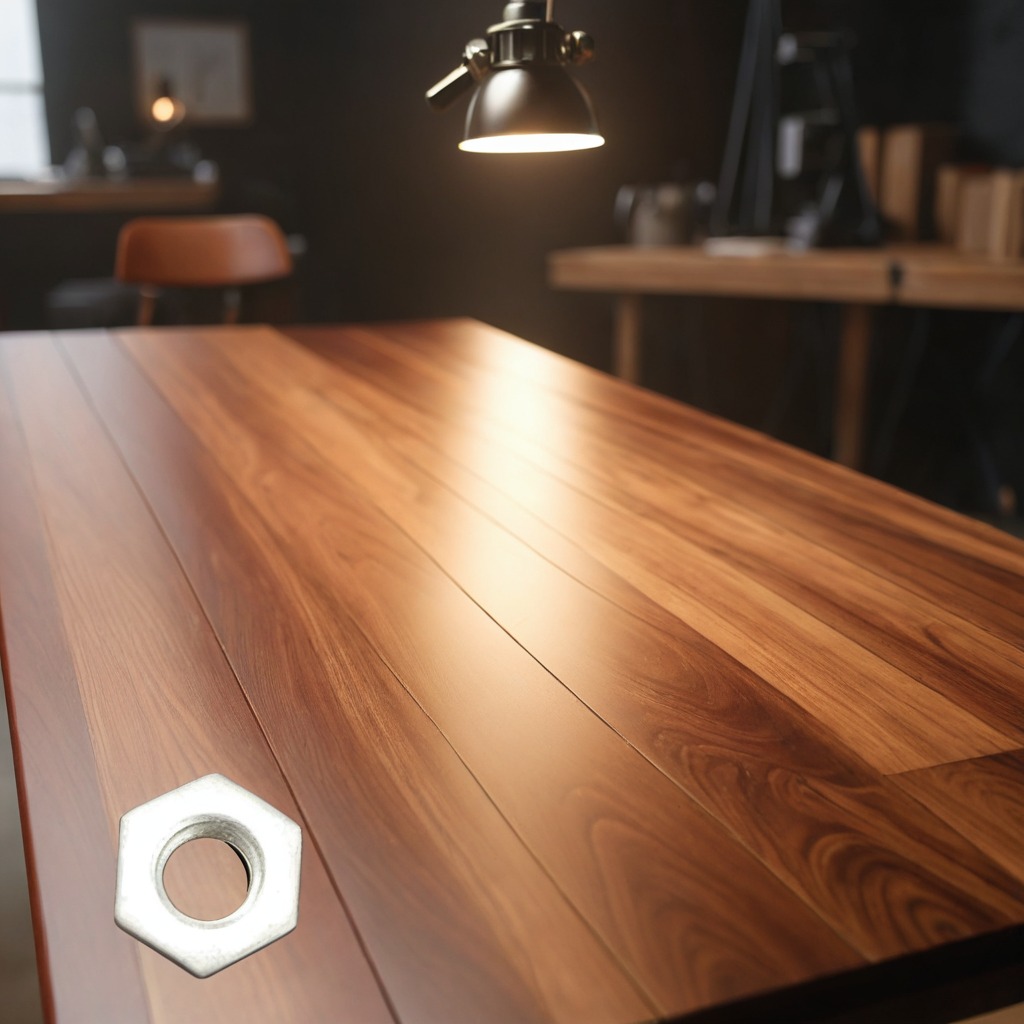
A metal nut is lying on the wooden table.